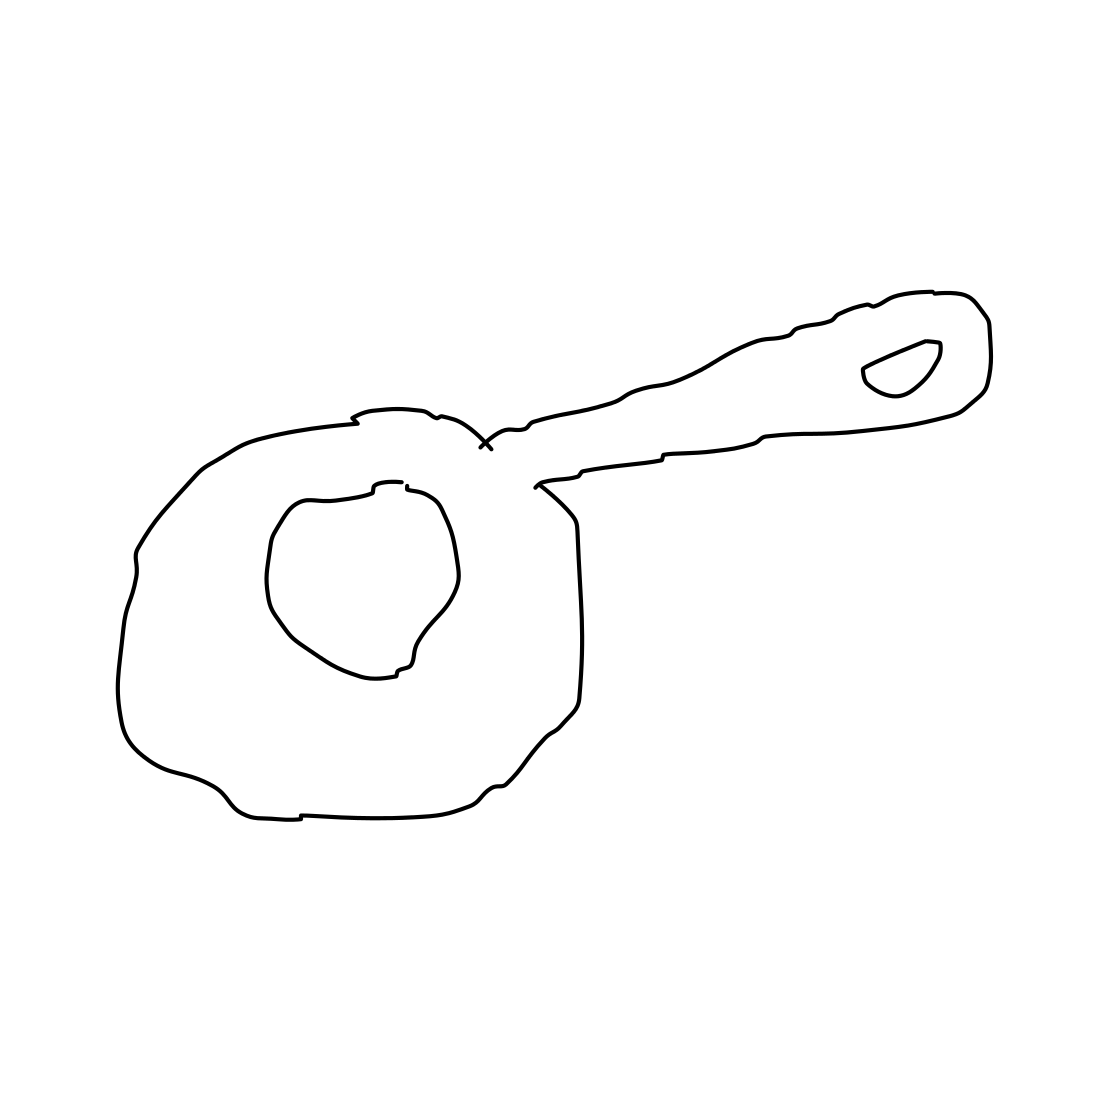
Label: frying-pan